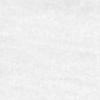
Label: no_change